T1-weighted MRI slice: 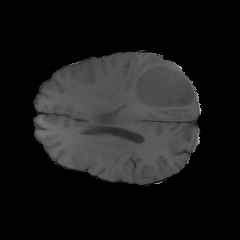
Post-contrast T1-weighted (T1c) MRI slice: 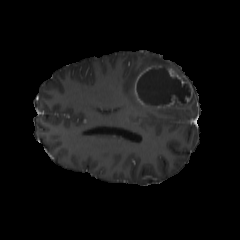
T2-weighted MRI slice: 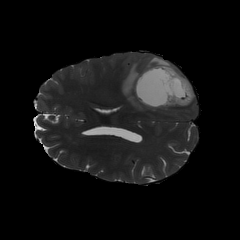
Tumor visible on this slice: yes